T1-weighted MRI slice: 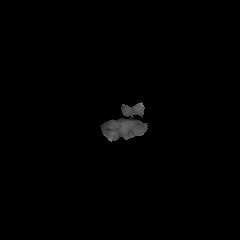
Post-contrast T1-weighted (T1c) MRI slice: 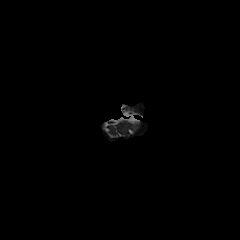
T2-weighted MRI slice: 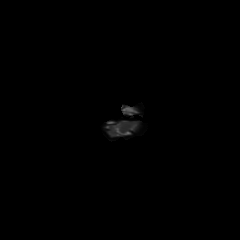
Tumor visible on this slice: no